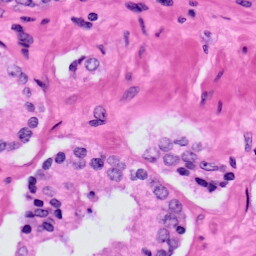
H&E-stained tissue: Prostate